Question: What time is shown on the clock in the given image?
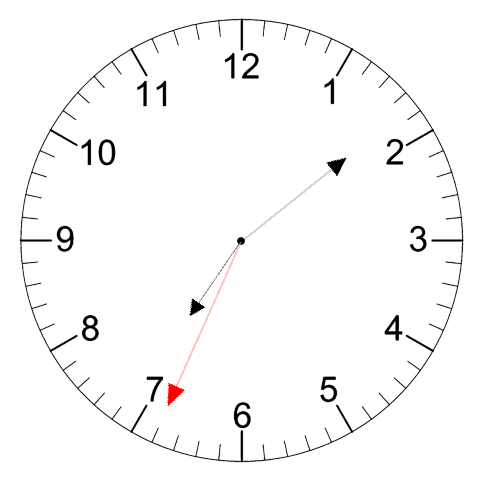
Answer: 07:08:34